You are looking at the short-time Fourier spectrogram of a rotating shaft's vibration signal. Determine the machine's mechanical condition. Answer with exactly one of: normal, misalignment, unbalance, looseness.
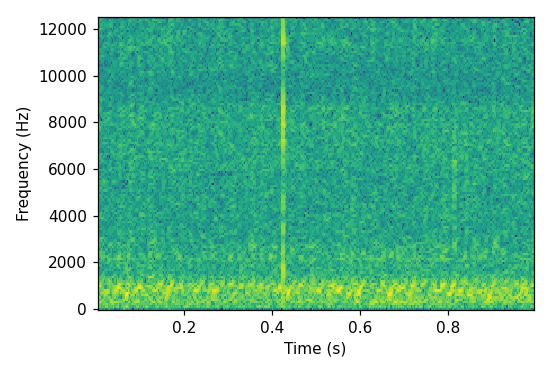
Answer: unbalance